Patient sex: F
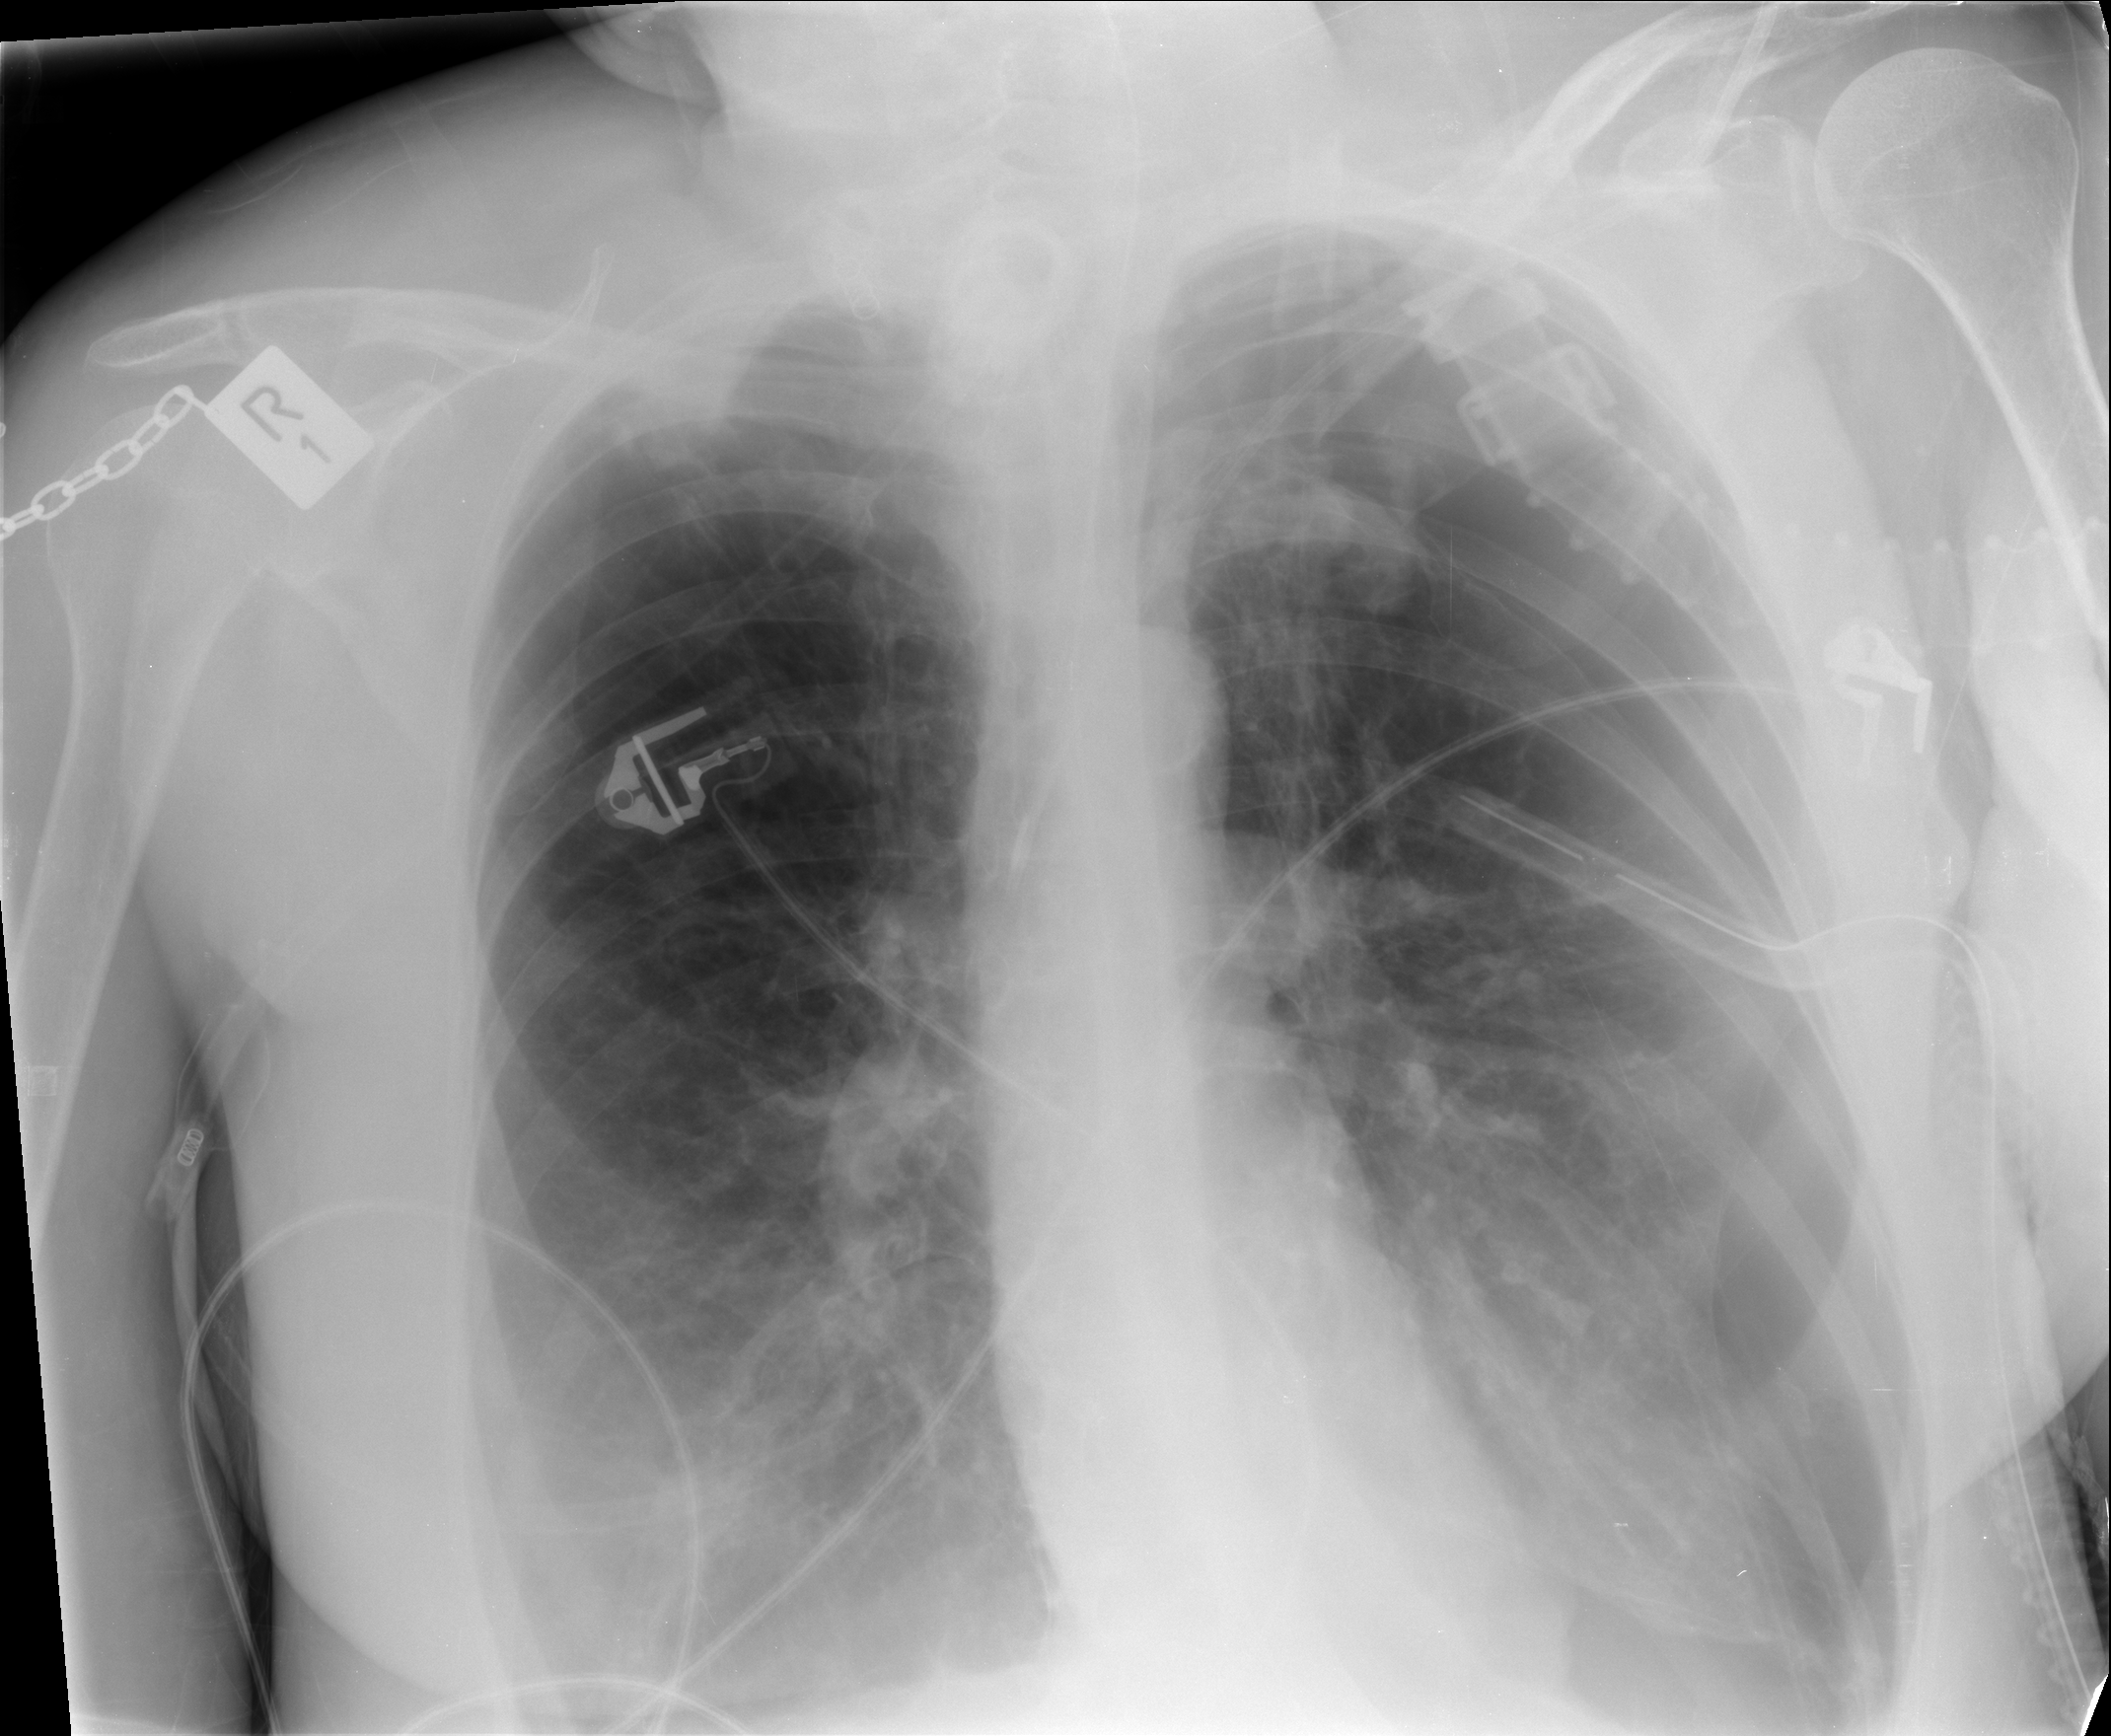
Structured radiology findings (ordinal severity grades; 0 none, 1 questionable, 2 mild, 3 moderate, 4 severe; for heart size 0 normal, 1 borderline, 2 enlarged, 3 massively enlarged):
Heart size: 0
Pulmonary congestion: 0
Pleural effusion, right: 1
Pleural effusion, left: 0
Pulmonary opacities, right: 0
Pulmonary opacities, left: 0
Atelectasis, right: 2
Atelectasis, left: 3